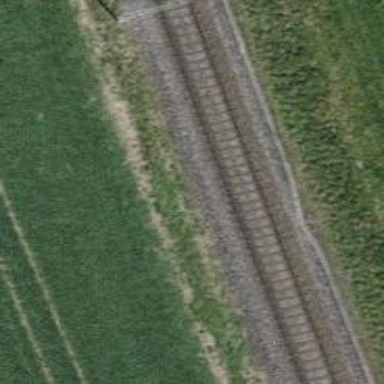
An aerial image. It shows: Single-track electrified railway with contact line.